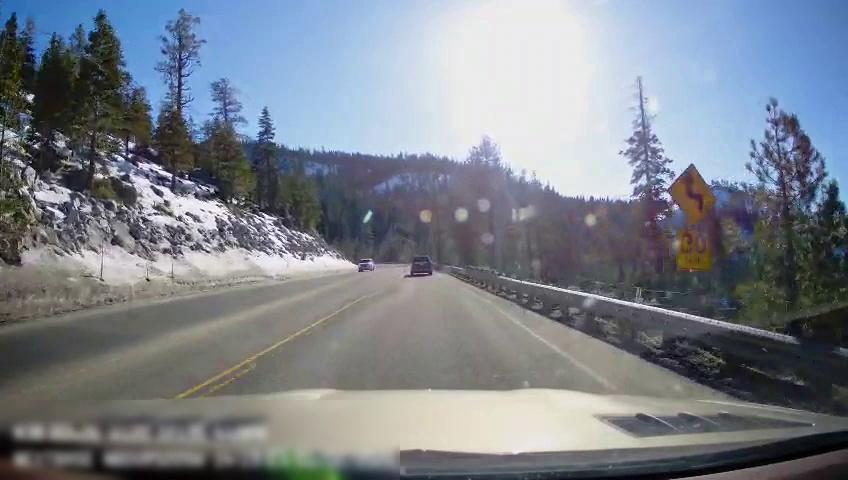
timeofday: Day
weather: Sunny
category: Drivable Space
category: Vehicles | SUV
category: Vehicles | SUV
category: Lanes | Current Lane
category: Lanes | Alternate Lane
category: Lanes | Current Lane
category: Traffic | Signs
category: Traffic | Signs